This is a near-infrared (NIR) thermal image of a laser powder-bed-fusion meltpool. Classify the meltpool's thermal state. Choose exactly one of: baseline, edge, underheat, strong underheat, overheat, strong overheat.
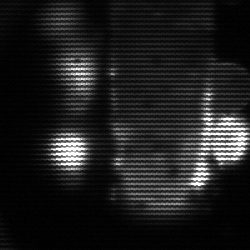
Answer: strong underheat